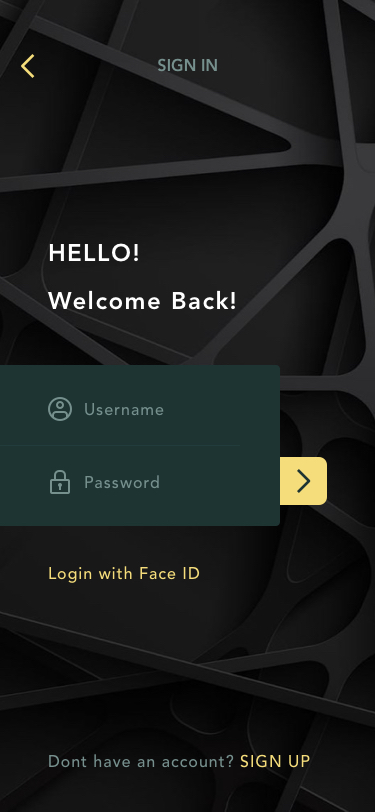
Text in this UI design:
Welcome Back!
Hello!
Dont have an account? SIGN UP
Login with Face ID